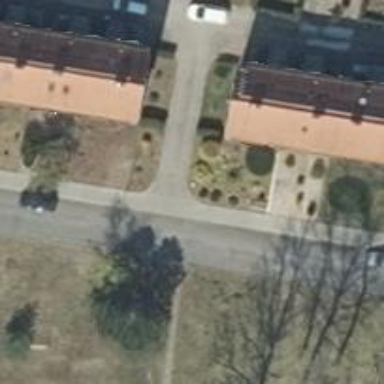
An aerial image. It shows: Living street.